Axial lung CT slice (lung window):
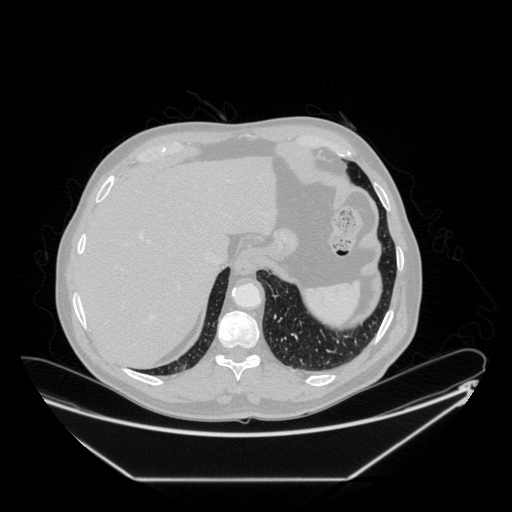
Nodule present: no